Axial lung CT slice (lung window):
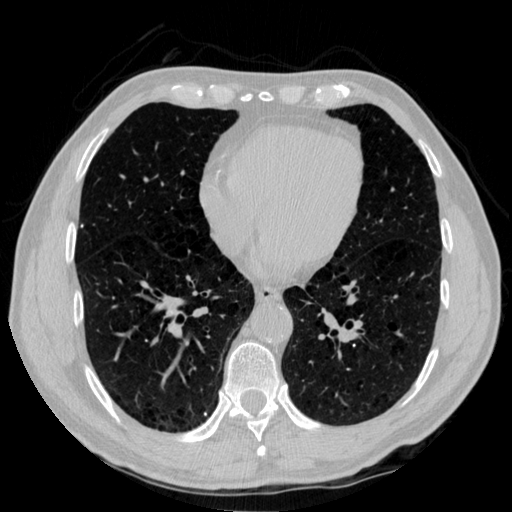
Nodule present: no